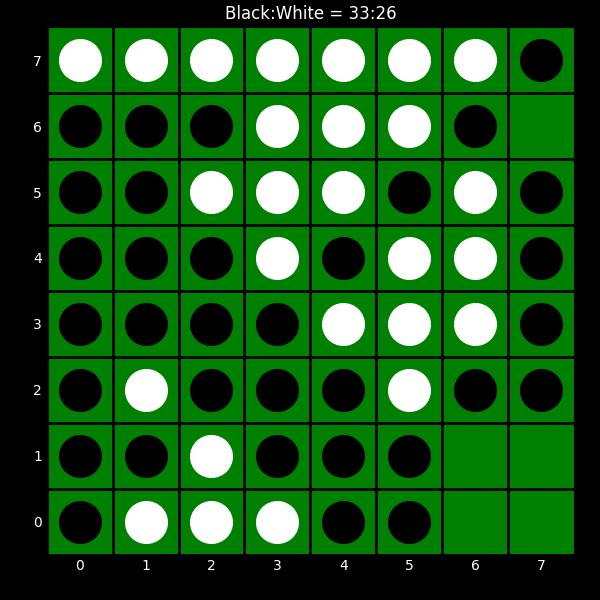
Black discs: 33
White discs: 26